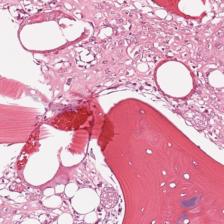
Label: Viable